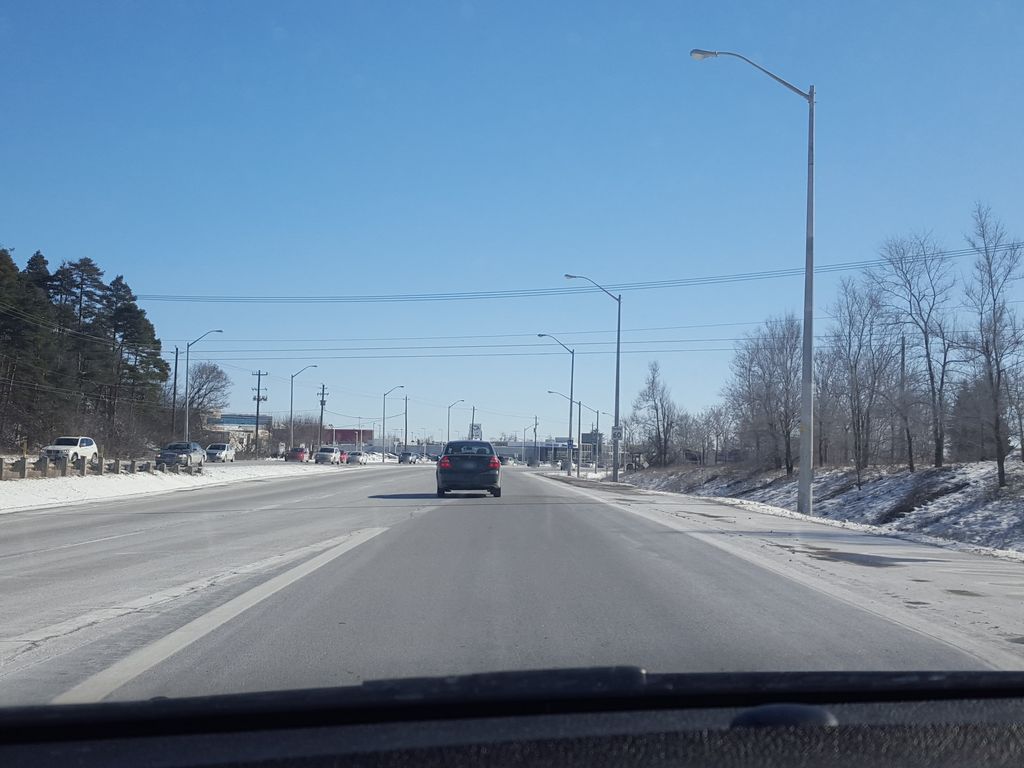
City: kitchener-waterloo